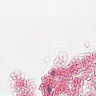
Metastatic tissue present: no